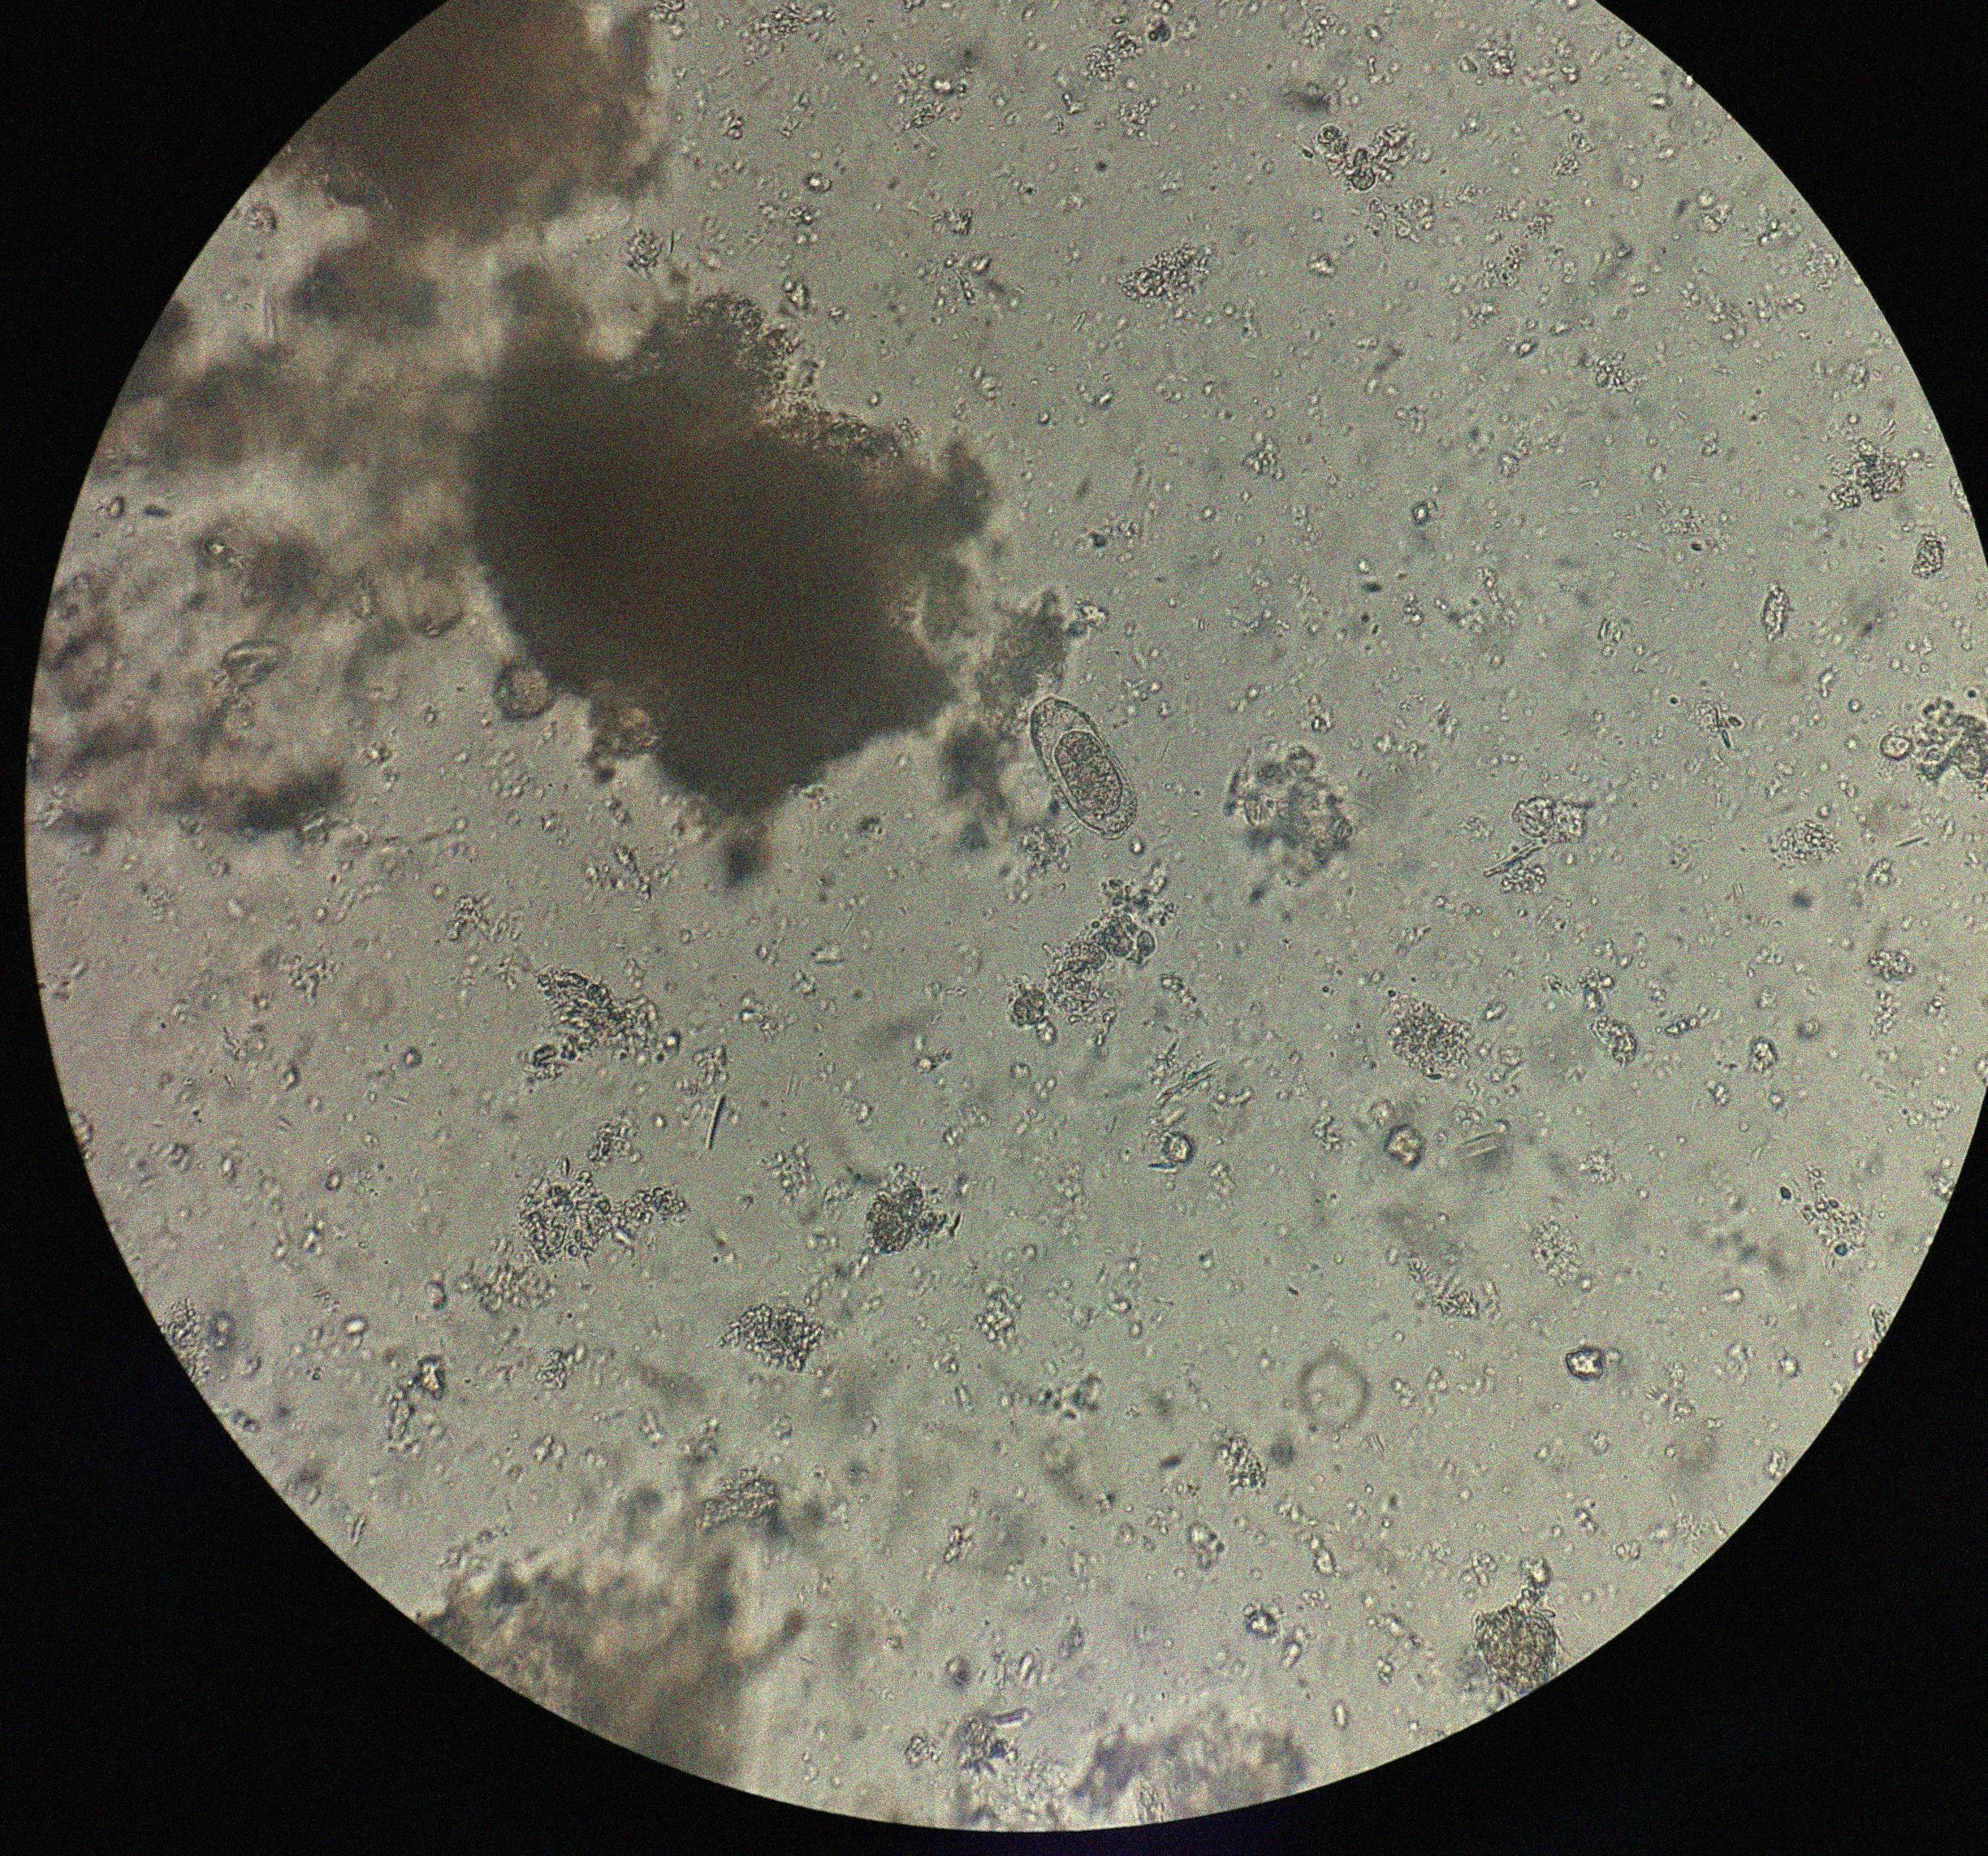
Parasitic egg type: Capillaria philippinensis